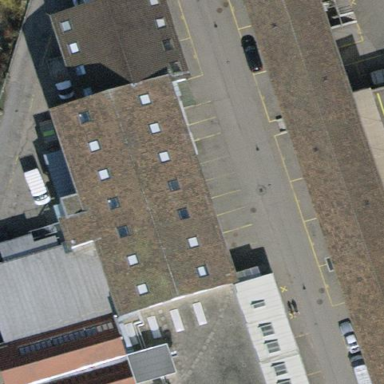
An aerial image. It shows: Industrial building with gabled roof.